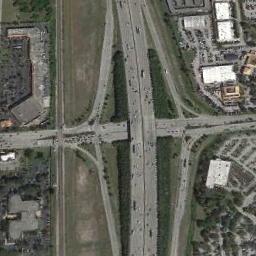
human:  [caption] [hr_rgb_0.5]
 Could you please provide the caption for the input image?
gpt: There are several buildings of different shapes beside the overpass .

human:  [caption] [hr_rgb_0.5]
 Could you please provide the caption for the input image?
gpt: The overpass is over the road in the city .

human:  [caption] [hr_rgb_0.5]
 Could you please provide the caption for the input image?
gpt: The overpass is next to some houses and trees .

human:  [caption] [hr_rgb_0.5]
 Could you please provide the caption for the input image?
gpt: An overpass is above the road .

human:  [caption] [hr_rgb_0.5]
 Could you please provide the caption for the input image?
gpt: There are some buildings beside the overpass .